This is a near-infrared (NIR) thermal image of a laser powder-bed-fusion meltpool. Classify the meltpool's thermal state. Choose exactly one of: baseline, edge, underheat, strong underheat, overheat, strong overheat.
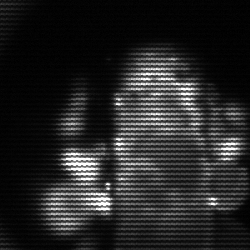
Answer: strong underheat